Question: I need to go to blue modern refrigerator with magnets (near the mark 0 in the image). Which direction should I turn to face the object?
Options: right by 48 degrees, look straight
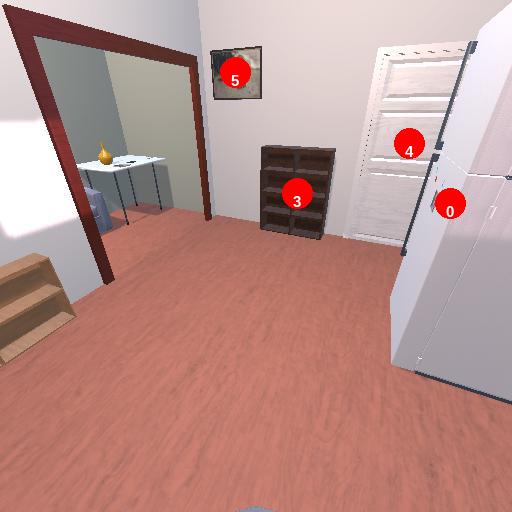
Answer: right by 48 degrees